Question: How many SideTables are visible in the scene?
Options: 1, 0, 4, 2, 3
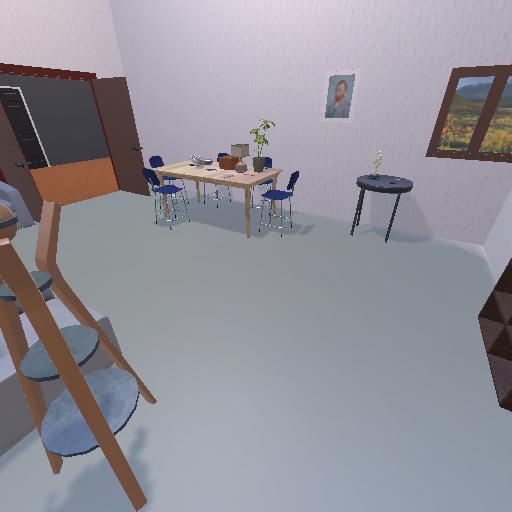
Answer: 1